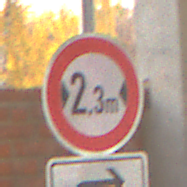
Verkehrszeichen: TatsaechlicheBreite2Komma3
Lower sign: RichtungsangabeDurchPfeile5
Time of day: SunriseSunset
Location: Roofed (Suburban)
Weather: Clear
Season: NotSpecified
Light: Natural